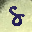
Label: 8